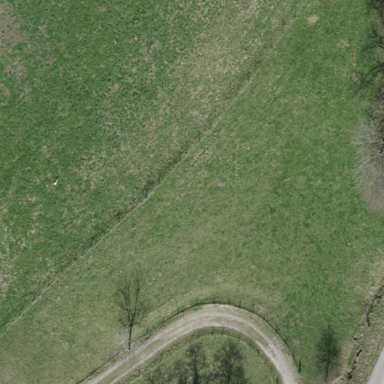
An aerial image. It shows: Area covered with grass.